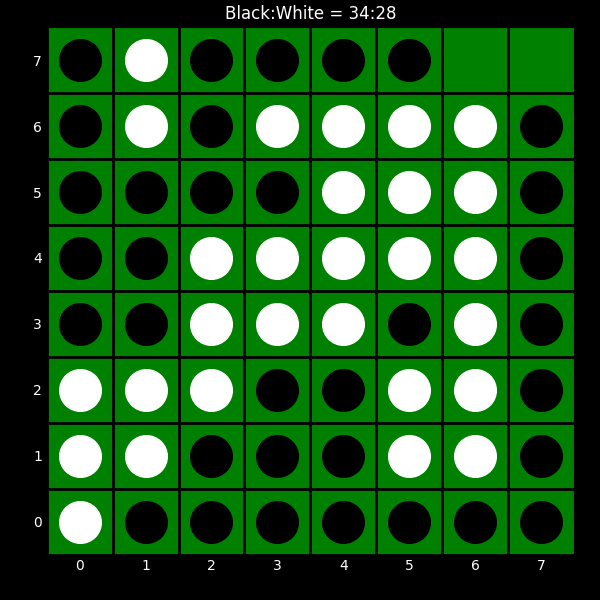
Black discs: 34
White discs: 28